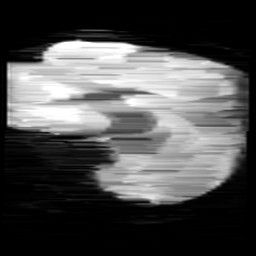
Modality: minIP
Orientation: sagittal
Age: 9
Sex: male
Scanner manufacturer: siemens
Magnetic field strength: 3 T
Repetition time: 0.027 s
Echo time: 0.02 s